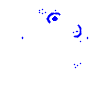
Particle: electron